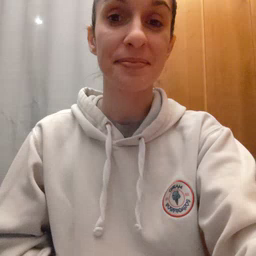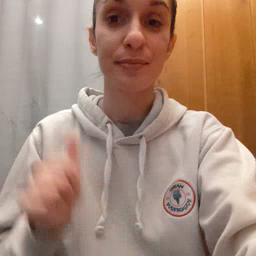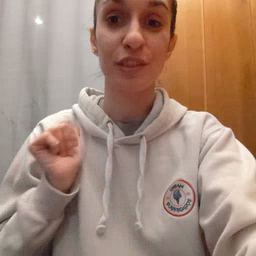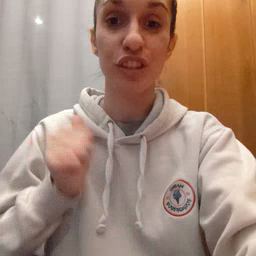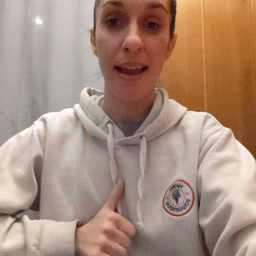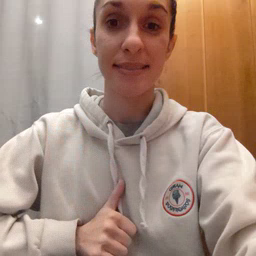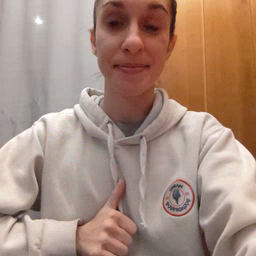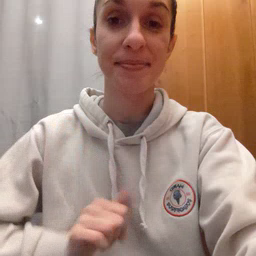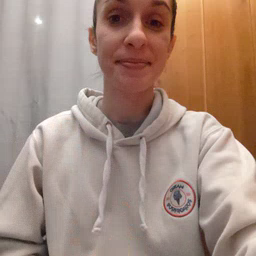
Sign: jacket